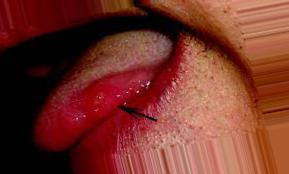
Condition: Mouth Ulcer